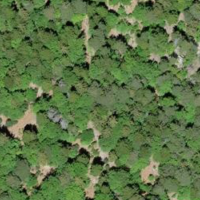
EUNIS habitat code: 43
Species observed at this site:
Hofmannophila pseudospretella